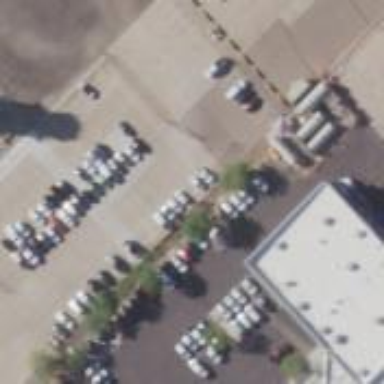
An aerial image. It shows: Parking aisle designated as service road.